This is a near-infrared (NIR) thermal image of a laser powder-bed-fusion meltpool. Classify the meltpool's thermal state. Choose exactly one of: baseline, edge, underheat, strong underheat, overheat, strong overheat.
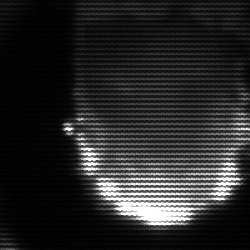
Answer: baseline